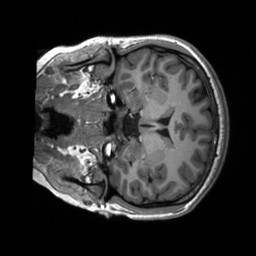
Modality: T1w
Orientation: coronal
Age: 23
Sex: female
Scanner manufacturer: siemens
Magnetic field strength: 3 T
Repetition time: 2.53 s
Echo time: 0.00227 s